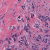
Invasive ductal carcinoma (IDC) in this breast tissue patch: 1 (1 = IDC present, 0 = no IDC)